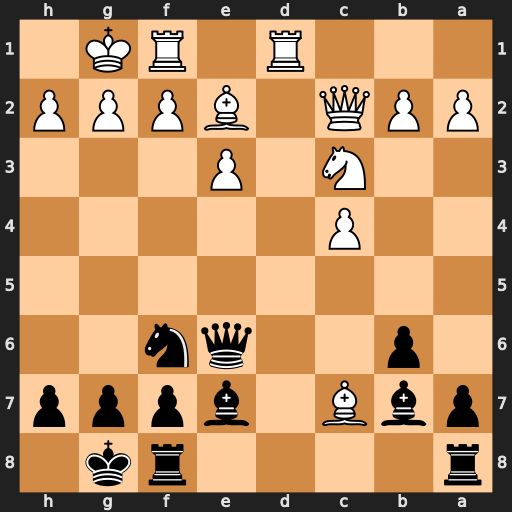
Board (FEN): r4rk1/pbB1bppp/1p2qn2/8/2P5/2N1P3/PPQ1BPPP/3R1RK1
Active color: b
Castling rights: -
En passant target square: -
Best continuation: Qc6 Bf3 Qxc7